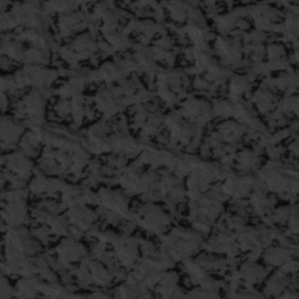
Label: frost